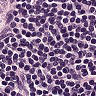
Metastatic tissue present: no